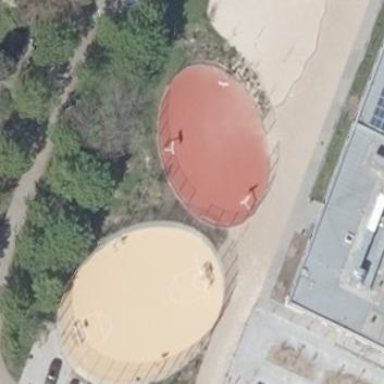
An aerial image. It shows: Streetball court in recreational pitch area.